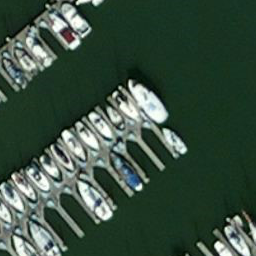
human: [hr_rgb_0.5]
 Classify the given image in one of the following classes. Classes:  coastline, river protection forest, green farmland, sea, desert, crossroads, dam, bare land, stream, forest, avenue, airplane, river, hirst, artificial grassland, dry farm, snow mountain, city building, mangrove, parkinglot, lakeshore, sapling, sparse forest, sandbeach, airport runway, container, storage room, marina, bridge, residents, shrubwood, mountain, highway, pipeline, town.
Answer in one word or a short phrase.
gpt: marina